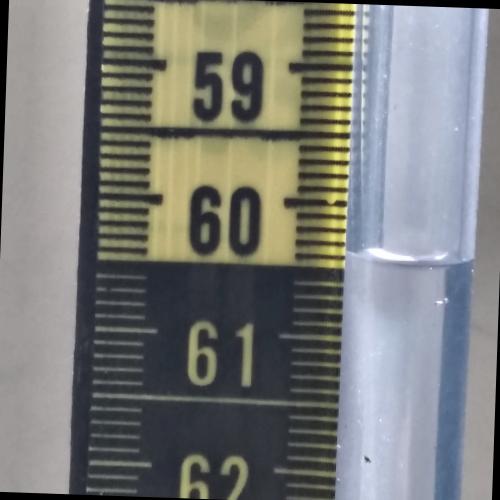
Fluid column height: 60.4 cm